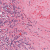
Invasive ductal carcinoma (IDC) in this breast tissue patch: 1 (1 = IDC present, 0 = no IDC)